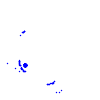
Particle: kaon